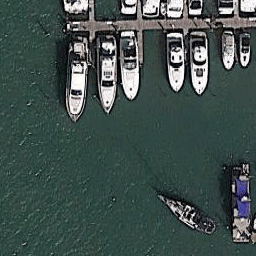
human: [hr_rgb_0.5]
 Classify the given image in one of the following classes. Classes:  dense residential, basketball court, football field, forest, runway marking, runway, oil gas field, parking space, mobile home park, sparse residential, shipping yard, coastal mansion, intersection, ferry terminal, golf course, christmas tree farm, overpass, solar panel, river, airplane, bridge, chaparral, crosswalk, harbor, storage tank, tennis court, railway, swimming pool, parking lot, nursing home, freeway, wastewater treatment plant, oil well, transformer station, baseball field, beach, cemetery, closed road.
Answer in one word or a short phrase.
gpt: harbor